Interaction volume radius: 5 \u00c5
Interaction volume height: 20 \u00c5
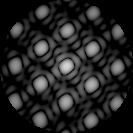
Disorder parameter: 0.07948